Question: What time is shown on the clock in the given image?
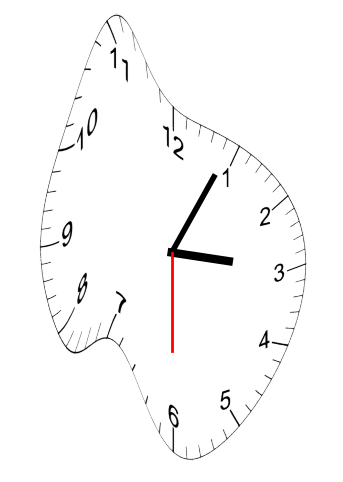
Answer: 03:04:30